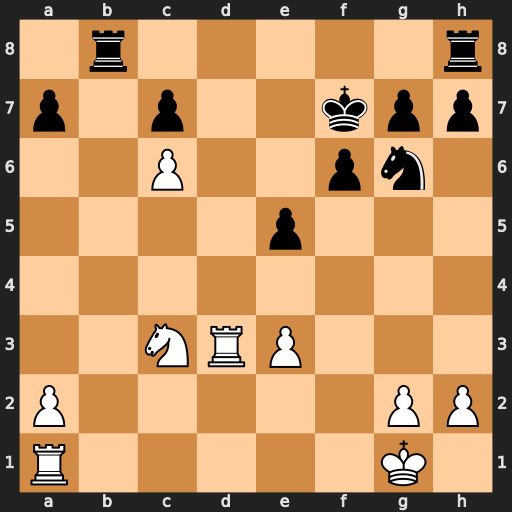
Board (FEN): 1r5r/p1p2kpp/2P2pn1/4p3/8/2NRP3/P5PP/R5K1
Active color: w
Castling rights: -
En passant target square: -
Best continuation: Rd7+ Ne7 Nd5 Rhd8 Rxe7+